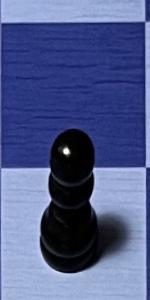
Label: Pawn_Black